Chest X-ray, PA view. Patient: 33 years old, sex F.
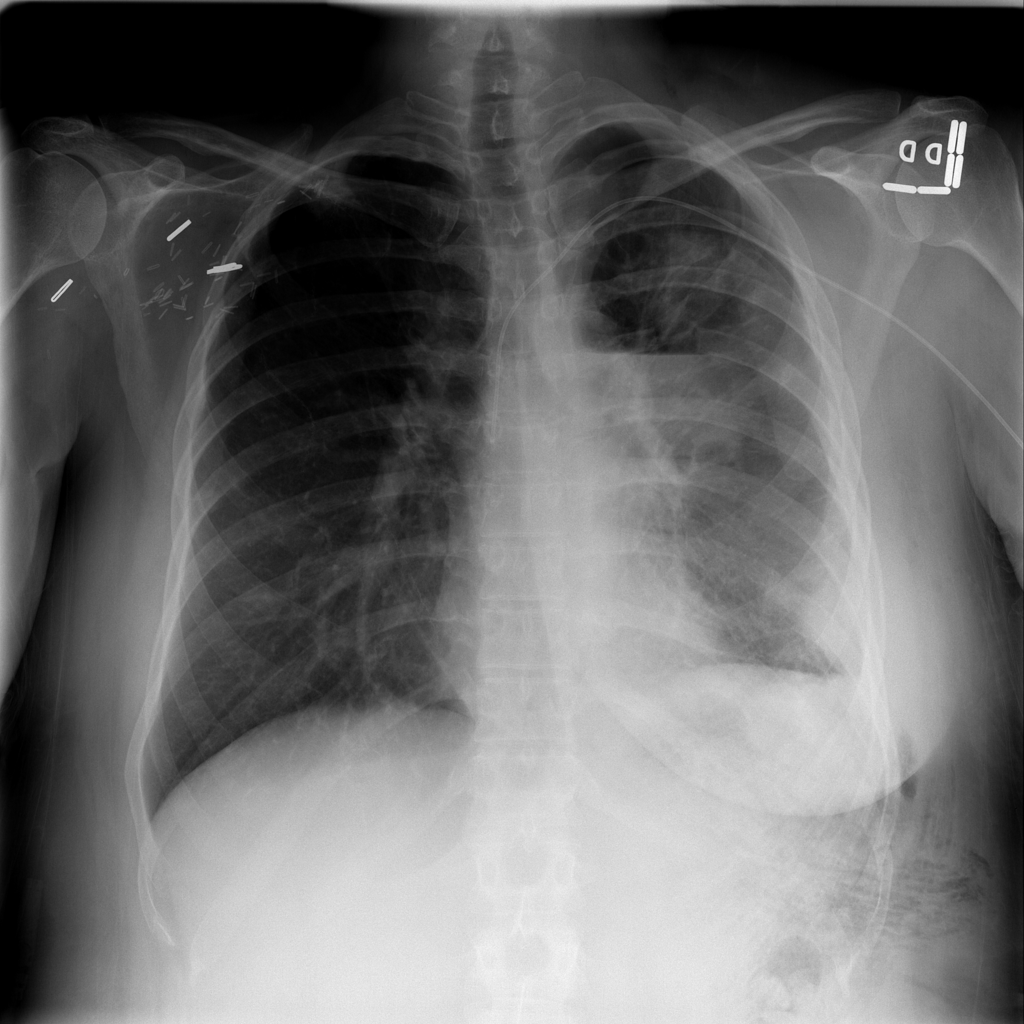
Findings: No Finding